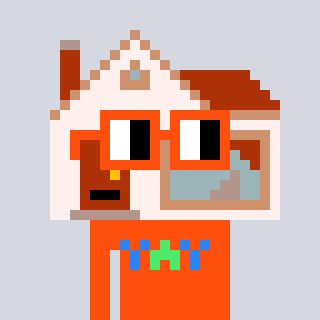
a pixel art character with square orange glasses, a house-shaped head and a orange-colored body on a cool background